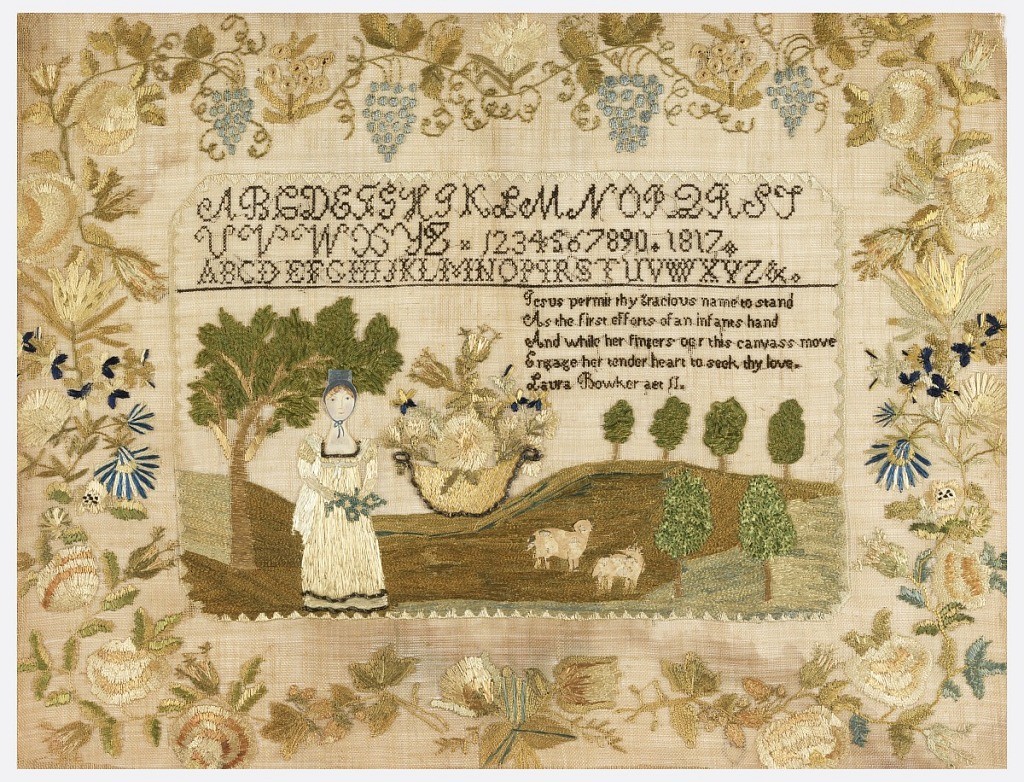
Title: Sampler
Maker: Laura Bowker, American, 1805 - 1843
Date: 1817
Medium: silk and metallic (metal-wrapped silk core) embroidery, linen foundation, painted paper, kid leather Technique: embroidered in stem, satin, knot and couching stitches on plain weave foundation Label: linen embroidered with silk and metallic yarns in stem, satin, knot and couching stitches, painted paper
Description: Embroidered sampler with two alphabets, a set of numerals, a verse and a landscape within a deep vine border of flowers and grapes. The landscape includes a woman standing by a tree, sheep, and a large basket of flowers.

The verse reads:
Jesus permit thy name to stand
As the first efforts of an infants hand
And while her fingers o'er this canvass move
Engage her tender heart to seek thy love